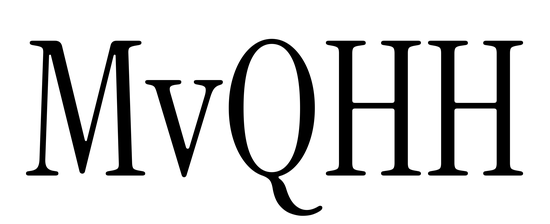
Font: InstrumentSerif-Regular